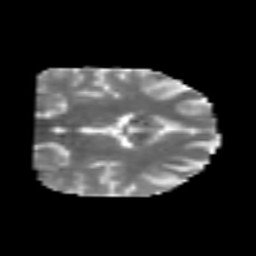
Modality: MD
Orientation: coronal
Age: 25
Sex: male
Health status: healthy